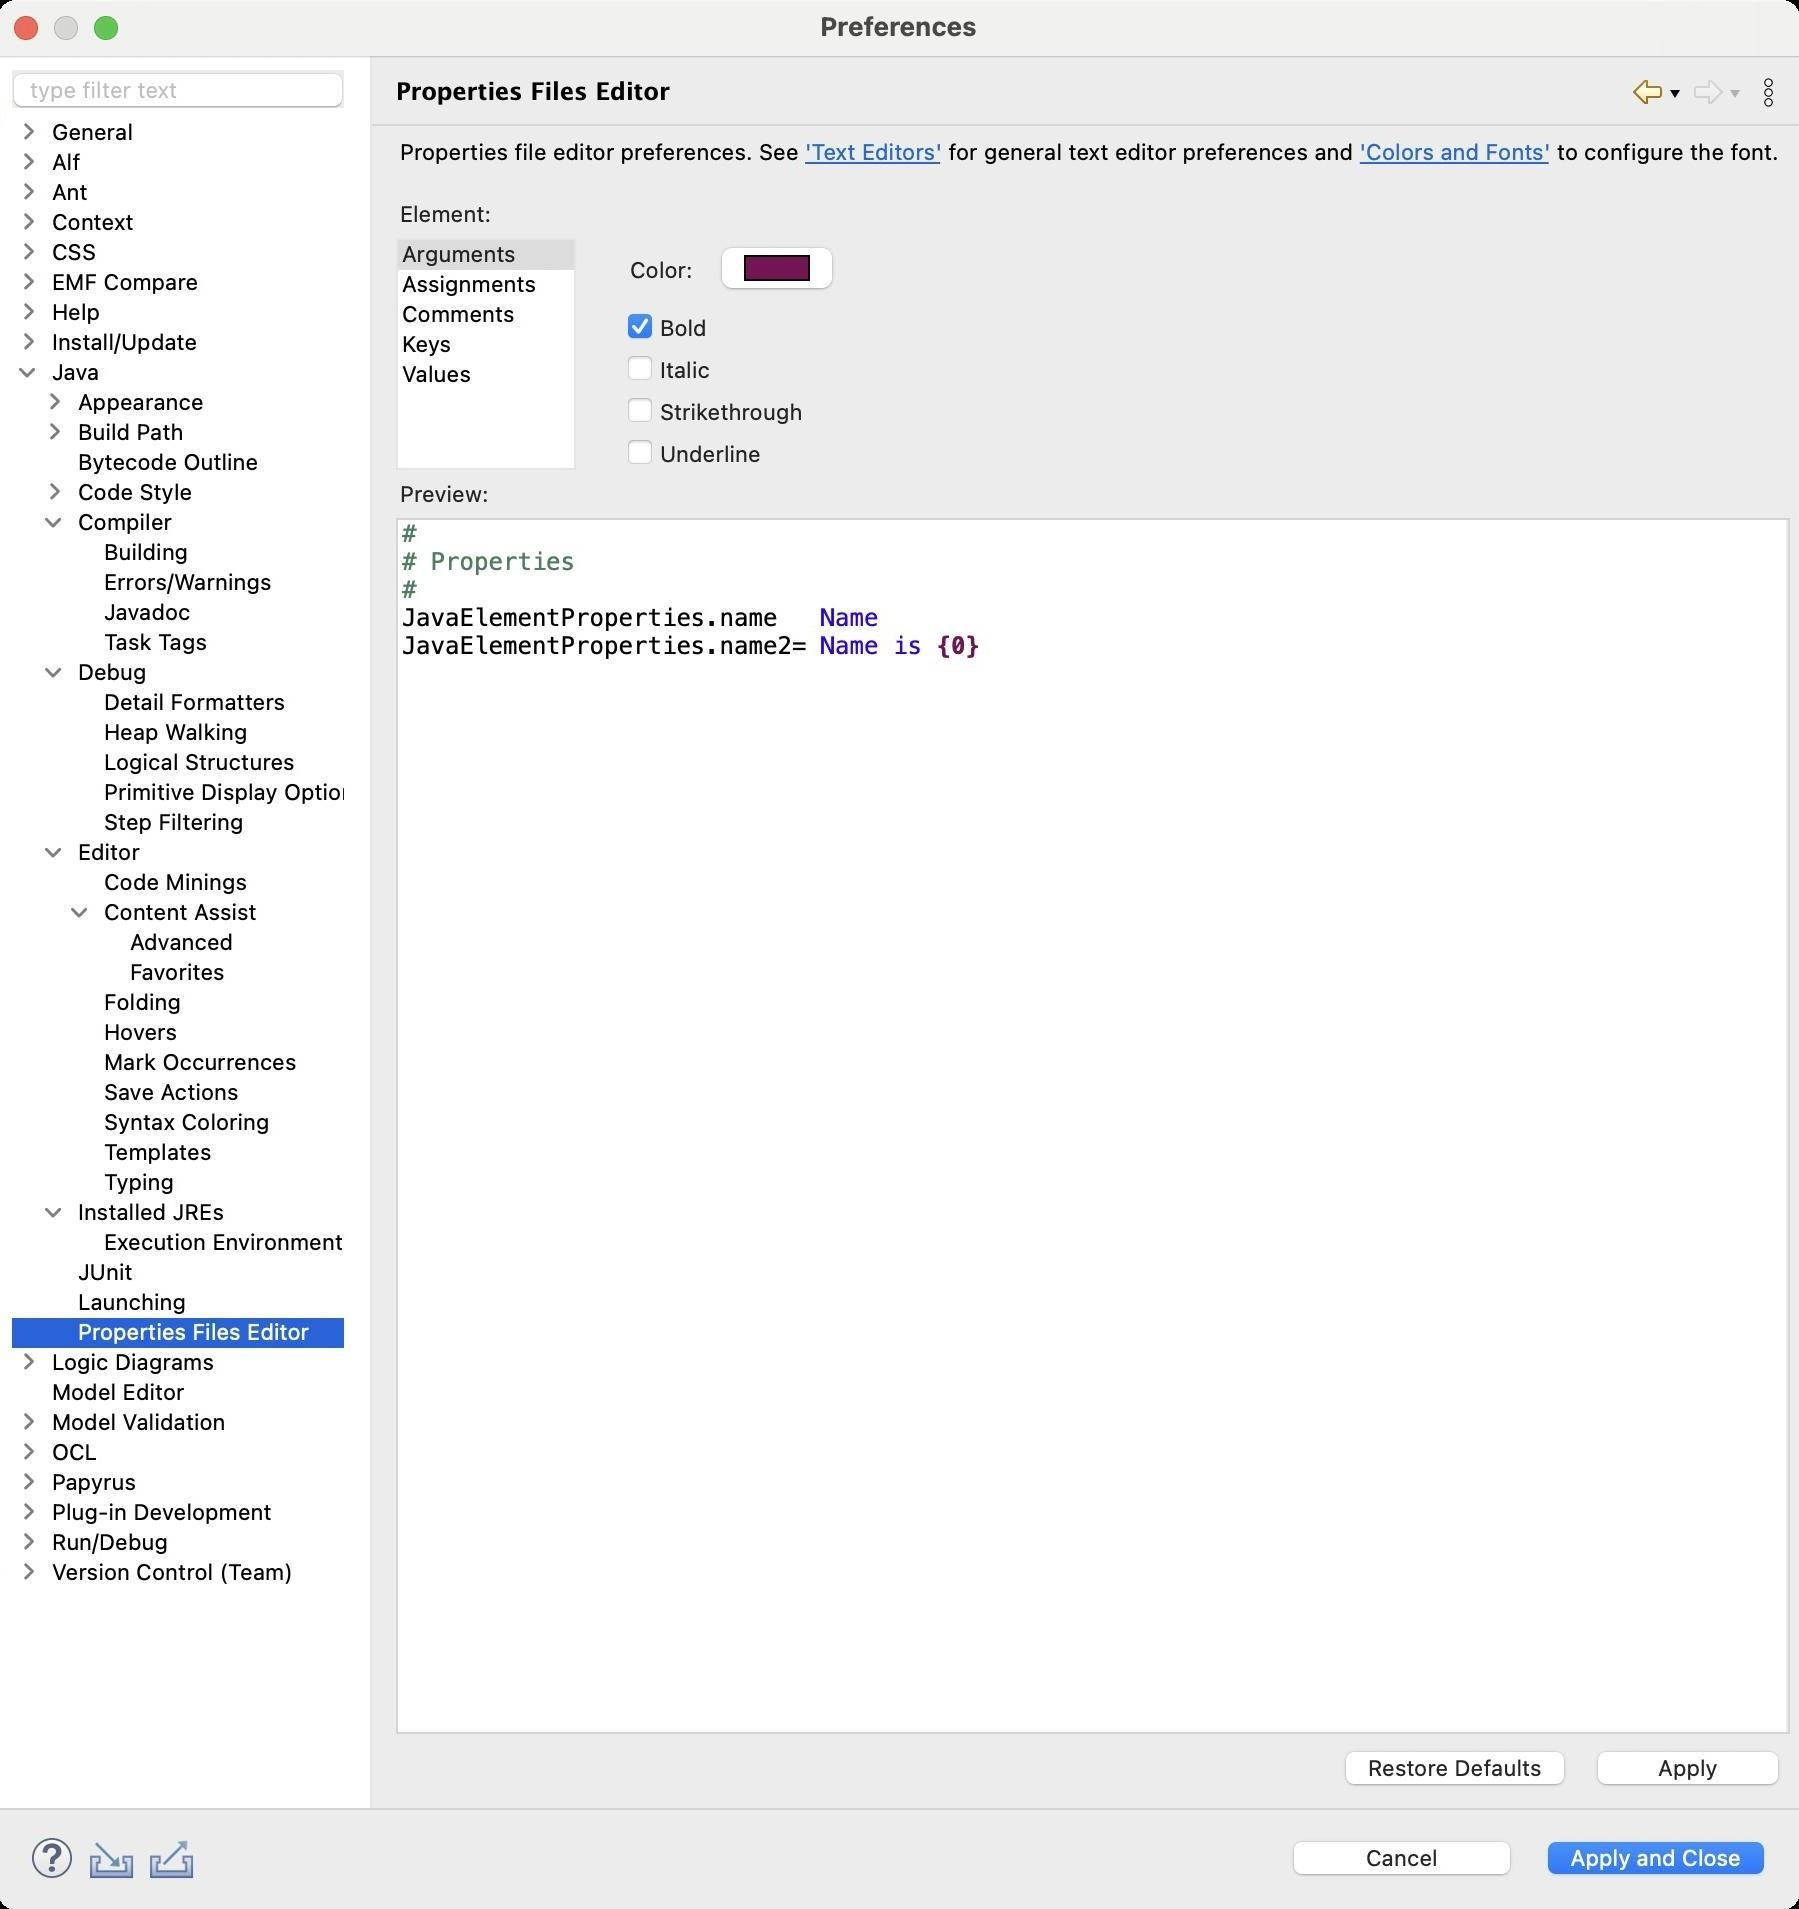
Accessibility tree:
{"name": "Preferences", "role": "AXWindow", "description": null, "role_description": "standard window", "value": null, "position": "480.00;95.00", "size": "901;955", "children": [{"name": "Apply_and_Close", "role": "AXButton", "description": null, "role_description": "button", "value": null, "position": "769.00;917.00", "size": "120;27", "children": []}, {"name": "Cancel", "role": "AXButton", "description": null, "role_description": "button", "value": null, "position": "642.00;917.00", "size": "120;27", "children": []}, {"name": null, "role": "AXToolbar", "description": null, "role_description": "toolbar", "value": null, "position": "12.00;915.00", "size": "90;30", "children": [{"name": "Help", "role": "AXCheckBox", "description": null, "role_description": "checkbox", "value": 0, "position": "12.00;915.00", "size": "30;30", "children": []}, {"name": "Import", "role": "AXButton", "description": null, "role_description": "button", "value": null, "position": "42.00;915.00", "size": "30;30", "children": []}, {"name": "Export", "role": "AXButton", "description": null, "role_description": "button", "value": null, "position": "72.00;915.00", "size": "30;30", "children": []}]}, {"name": null, "role": "AXScrollArea", "description": null, "role_description": "scroll area", "value": null, "position": "199.00;69.00", "size": "697;830", "children": [{"name": "Apply", "role": "AXButton", "description": null, "role_description": "button", "value": null, "position": "794.00;872.00", "size": "102;27", "children": []}, {"name": "Restore_Defaults", "role": "AXButton", "description": null, "role_description": "button", "value": null, "position": "668.00;872.00", "size": "121;27", "children": []}, {"name": null, "role": "AXScrollArea", "description": null, "role_description": "scroll area", "value": null, "position": "199.00;259.00", "size": "697;608", "children": [{"name": "Preview:", "role": "AXTextArea", "description": "", "role_description": "text entry area", "value": "#\n# Properties\n#\nJavaElementProperties.name   Name\nJavaElementProperties.name2= Name is {0}\n", "position": "200.00;260.00", "size": "694;606", "children": []}, {"name": null, "role": "AXScrollBar", "description": null, "role_description": "scroll bar", "value": 1.0, "position": "200.00;850.00", "size": "695;16", "children": []}, {"name": null, "role": "AXScrollBar", "description": null, "role_description": "scroll bar", "value": 1.0, "position": "879.00;260.00", "size": "16;606", "children": []}]}, {"name": null, "role": "AXStaticText", "description": null, "role_description": "text", "value": "Preview:", "position": "199.00;240.00", "size": "697;14", "children": []}, {"name": "Underline", "role": "AXCheckBox", "description": null, "role_description": "checkbox", "value": 0, "position": "314.00;219.00", "size": "72;16", "children": []}, {"name": "Strikethrough", "role": "AXCheckBox", "description": null, "role_description": "checkbox", "value": 0, "position": "314.00;198.00", "size": "93;16", "children": []}, {"name": "Italic", "role": "AXCheckBox", "description": null, "role_description": "checkbox", "value": 0, "position": "314.00;177.00", "size": "47;16", "children": []}, {"name": "Bold", "role": "AXCheckBox", "description": null, "role_description": "checkbox", "value": 1, "position": "314.00;156.00", "size": "45;16", "children": []}, {"name": "Color_Selector", "role": "AXButton", "description": null, "role_description": "button", "value": null, "position": "355.00;119.00", "size": "69;32", "children": []}, {"name": null, "role": "AXStaticText", "description": null, "role_description": "text", "value": "Color:", "position": "314.00;128.00", "size": "36;14", "children": []}, {"name": null, "role": "AXScrollArea", "description": null, "role_description": "scroll area", "value": null, "position": "199.00;119.00", "size": "90;116", "children": [{"name": null, "role": "AXTable", "description": null, "role_description": "table", "value": null, "position": "200.00;120.00", "size": "88;114", "children": [{"name": null, "role": "AXRow", "description": null, "role_description": "table row", "value": null, "position": "200.00;120.00", "size": "88;15", "children": [{"name": null, "role": "AXStaticText", "description": null, "role_description": "text", "value": "Arguments", "position": "200.00;120.00", "size": "72;14", "children": []}]}, {"name": null, "role": "AXRow", "description": null, "role_description": "table row", "value": null, "position": "200.00;135.00", "size": "88;15", "children": [{"name": null, "role": "AXStaticText", "description": null, "role_description": "text", "value": "Assignments", "position": "200.00;135.00", "size": "72;14", "children": []}]}, {"name": null, "role": "AXRow", "description": null, "role_description": "table row", "value": null, "position": "200.00;150.00", "size": "88;15", "children": [{"name": null, "role": "AXStaticText", "description": null, "role_description": "text", "value": "Comments", "position": "200.00;150.00", "size": "72;14", "children": []}]}, {"name": null, "role": "AXRow", "description": null, "role_description": "table row", "value": null, "position": "200.00;165.00", "size": "88;15", "children": [{"name": null, "role": "AXStaticText", "description": null, "role_description": "text", "value": "Keys", "position": "200.00;165.00", "size": "72;14", "children": []}]}, {"name": null, "role": "AXRow", "description": null, "role_description": "table row", "value": null, "position": "200.00;180.00", "size": "88;15", "children": [{"name": null, "role": "AXStaticText", "description": null, "role_description": "text", "value": "Values", "position": "200.00;180.00", "size": "72;14", "children": []}]}, {"name": null, "role": "AXColumn", "description": null, "role_description": "column", "value": null, "position": "200.00;120.00", "size": "73;114", "children": []}]}]}, {"name": null, "role": "AXStaticText", "description": null, "role_description": "text", "value": "Element:", "position": "199.00;100.00", "size": "697;14", "children": []}, {"name": null, "role": "AXStaticText", "description": null, "role_description": "text", "value": "", "position": "199.00;89.00", "size": "697;6", "children": []}, {"name": null, "role": "AXScrollArea", "description": null, "role_description": "scroll area", "value": null, "position": "199.00;69.00", "size": "697;15", "children": [{"name": null, "role": "AXTextArea", "description": null, "role_description": "text entry area", "value": "Properties file editor preferences. See 'Text Editors' for general text editor preferences and 'Colors and Fonts' to configure the font. ", "position": "199.00;69.00", "size": "697;15", "children": [{"name": "'Text_Editors'", "role": "AXLink", "description": null, "role_description": "hyperlink", "value": null, "position": "403.56;69.00", "size": "69;13", "children": []}, {"name": "'Colors_and_Fonts'", "role": "AXLink", "description": null, "role_description": "hyperlink", "value": null, "position": "680.89;69.00", "size": "95;13", "children": []}]}]}]}, {"name": null, "role": "AXToolbar", "description": "", "role_description": "toolbar", "value": null, "position": "814.00;35.00", "size": "82;22", "children": [{"name": "Back_to_Launching", "role": "AXMenuButton", "description": null, "role_description": "menu button", "value": null, "position": "814.00;35.00", "size": "22;22", "children": []}, {"name": "Forward", "role": "AXMenuButton", "description": null, "role_description": "menu button", "value": null, "position": "844.00;35.00", "size": "22;22", "children": []}, {"name": "Additional_Dialog_Actions", "role": "AXButton", "description": null, "role_description": "button", "value": null, "position": "874.00;35.00", "size": "22;22", "children": []}]}, {"name": null, "role": "AXStaticText", "description": "", "role_description": "text", "value": "Properties Files Editor", "position": "196.00;35.00", "size": "611;21", "children": []}, {"name": null, "role": "AXSplitter", "description": null, "role_description": "splitter", "value": 180, "position": "180.00;28.00", "size": "5;876", "children": []}, {"name": null, "role": "AXScrollArea", "description": null, "role_description": "scroll area", "value": null, "position": "7.00;59.00", "size": "166;845", "children": [{"name": null, "role": "AXOutline", "description": null, "role_description": "outline", "value": null, "position": "7.00;59.00", "size": "178;845", "children": [{"name": null, "role": "AXRow", "description": null, "role_description": "outline row", "value": null, "position": "7.00;59.00", "size": "178;15", "children": [{"name": null, "role": "AXGroup", "description": null, "role_description": "group", "value": null, "position": "7.00;59.00", "size": "178;15", "children": [{"name": null, "role": "AXDisclosureTriangle", "description": null, "role_description": "disclosure triangle", "value": 0, "position": "9.00;59.00", "size": "12;14", "children": []}, {"name": null, "role": "AXStaticText", "description": null, "role_description": "text", "value": "General", "position": "25.00;59.00", "size": "159;14", "children": []}]}]}, {"name": null, "role": "AXRow", "description": null, "role_description": "outline row", "value": null, "position": "7.00;74.00", "size": "178;15", "children": [{"name": null, "role": "AXGroup", "description": null, "role_description": "group", "value": null, "position": "7.00;74.00", "size": "178;15", "children": [{"name": null, "role": "AXDisclosureTriangle", "description": null, "role_description": "disclosure triangle", "value": 0, "position": "9.00;74.00", "size": "12;14", "children": []}, {"name": null, "role": "AXStaticText", "description": null, "role_description": "text", "value": "Alf", "position": "25.00;74.00", "size": "159;14", "children": []}]}]}, {"name": null, "role": "AXRow", "description": null, "role_description": "outline row", "value": null, "position": "7.00;89.00", "size": "178;15", "children": [{"name": null, "role": "AXGroup", "description": null, "role_description": "group", "value": null, "position": "7.00;89.00", "size": "178;15", "children": [{"name": null, "role": "AXDisclosureTriangle", "description": null, "role_description": "disclosure triangle", "value": 0, "position": "9.00;89.00", "size": "12;14", "children": []}, {"name": null, "role": "AXStaticText", "description": null, "role_description": "text", "value": "Ant", "position": "25.00;89.00", "size": "159;14", "children": []}]}]}, {"name": null, "role": "AXRow", "description": null, "role_description": "outline row", "value": null, "position": "7.00;104.00", "size": "178;15", "children": [{"name": null, "role": "AXGroup", "description": null, "role_description": "group", "value": null, "position": "7.00;104.00", "size": "178;15", "children": [{"name": null, "role": "AXDisclosureTriangle", "description": null, "role_description": "disclosure triangle", "value": 0, "position": "9.00;104.00", "size": "12;14", "children": []}, {"name": null, "role": "AXStaticText", "description": null, "role_description": "text", "value": "Context", "position": "25.00;104.00", "size": "159;14", "children": []}]}]}, {"name": null, "role": "AXRow", "description": null, "role_description": "outline row", "value": null, "position": "7.00;119.00", "size": "178;15", "children": [{"name": null, "role": "AXGroup", "description": null, "role_description": "group", "value": null, "position": "7.00;119.00", "size": "178;15", "children": [{"name": null, "role": "AXDisclosureTriangle", "description": null, "role_description": "disclosure triangle", "value": 0, "position": "9.00;119.00", "size": "12;14", "children": []}, {"name": null, "role": "AXStaticText", "description": null, "role_description": "text", "value": "CSS", "position": "25.00;119.00", "size": "159;14", "children": []}]}]}, {"name": null, "role": "AXRow", "description": null, "role_description": "outline row", "value": null, "position": "7.00;134.00", "size": "178;15", "children": [{"name": null, "role": "AXGroup", "description": null, "role_description": "group", "value": null, "position": "7.00;134.00", "size": "178;15", "children": [{"name": null, "role": "AXDisclosureTriangle", "description": null, "role_description": "disclosure triangle", "value": 0, "position": "9.00;134.00", "size": "12;14", "children": []}, {"name": null, "role": "AXStaticText", "description": null, "role_description": "text", "value": "EMF Compare", "position": "25.00;134.00", "size": "159;14", "children": []}]}]}, {"name": null, "role": "AXRow", "description": null, "role_description": "outline row", "value": null, "position": "7.00;149.00", "size": "178;15", "children": [{"name": null, "role": "AXGroup", "description": null, "role_description": "group", "value": null, "position": "7.00;149.00", "size": "178;15", "children": [{"name": null, "role": "AXDisclosureTriangle", "description": null, "role_description": "disclosure triangle", "value": 0, "position": "9.00;149.00", "size": "12;14", "children": []}, {"name": null, "role": "AXStaticText", "description": null, "role_description": "text", "value": "Help", "position": "25.00;149.00", "size": "159;14", "children": []}]}]}, {"name": null, "role": "AXRow", "description": null, "role_description": "outline row", "value": null, "position": "7.00;164.00", "size": "178;15", "children": [{"name": null, "role": "AXGroup", "description": null, "role_description": "group", "value": null, "position": "7.00;164.00", "size": "178;15", "children": [{"name": null, "role": "AXDisclosureTriangle", "description": null, "role_description": "disclosure triangle", "value": 0, "position": "9.00;164.00", "size": "12;14", "children": []}, {"name": null, "role": "AXStaticText", "description": null, "role_description": "text", "value": "Install/Update", "position": "25.00;164.00", "size": "159;14", "children": []}]}]}, {"name": null, "role": "AXRow", "description": null, "role_description": "outline row", "value": null, "position": "7.00;179.00", "size": "178;15", "children": [{"name": null, "role": "AXGroup", "description": null, "role_description": "group", "value": null, "position": "7.00;179.00", "size": "178;15", "children": [{"name": null, "role": "AXDisclosureTriangle", "description": null, "role_description": "disclosure triangle", "value": 1, "position": "9.00;179.00", "size": "12;14", "children": []}, {"name": null, "role": "AXStaticText", "description": null, "role_description": "text", "value": "Java", "position": "25.00;179.00", "size": "159;14", "children": []}]}]}, {"name": null, "role": "AXRow", "description": null, "role_description": "outline row", "value": null, "position": "7.00;194.00", "size": "178;15", "children": [{"name": null, "role": "AXGroup", "description": null, "role_description": "group", "value": null, "position": "7.00;194.00", "size": "178;15", "children": [{"name": null, "role": "AXDisclosureTriangle", "description": null, "role_description": "disclosure triangle", "value": 0, "position": "22.00;194.00", "size": "12;14", "children": []}, {"name": null, "role": "AXStaticText", "description": null, "role_description": "text", "value": "Appearance", "position": "38.00;194.00", "size": "146;14", "children": []}]}]}, {"name": null, "role": "AXRow", "description": null, "role_description": "outline row", "value": null, "position": "7.00;209.00", "size": "178;15", "children": [{"name": null, "role": "AXGroup", "description": null, "role_description": "group", "value": null, "position": "7.00;209.00", "size": "178;15", "children": [{"name": null, "role": "AXDisclosureTriangle", "description": null, "role_description": "disclosure triangle", "value": 0, "position": "22.00;209.00", "size": "12;14", "children": []}, {"name": null, "role": "AXStaticText", "description": null, "role_description": "text", "value": "Build Path", "position": "38.00;209.00", "size": "146;14", "children": []}]}]}, {"name": null, "role": "AXRow", "description": null, "role_description": "outline row", "value": null, "position": "7.00;224.00", "size": "178;15", "children": [{"name": null, "role": "AXStaticText", "description": null, "role_description": "text", "value": "Bytecode Outline", "position": "38.00;224.00", "size": "146;14", "children": []}]}, {"name": null, "role": "AXRow", "description": null, "role_description": "outline row", "value": null, "position": "7.00;239.00", "size": "178;15", "children": [{"name": null, "role": "AXGroup", "description": null, "role_description": "group", "value": null, "position": "7.00;239.00", "size": "178;15", "children": [{"name": null, "role": "AXDisclosureTriangle", "description": null, "role_description": "disclosure triangle", "value": 0, "position": "22.00;239.00", "size": "12;14", "children": []}, {"name": null, "role": "AXStaticText", "description": null, "role_description": "text", "value": "Code Style", "position": "38.00;239.00", "size": "146;14", "children": []}]}]}, {"name": null, "role": "AXRow", "description": null, "role_description": "outline row", "value": null, "position": "7.00;254.00", "size": "178;15", "children": [{"name": null, "role": "AXGroup", "description": null, "role_description": "group", "value": null, "position": "7.00;254.00", "size": "178;15", "children": [{"name": null, "role": "AXDisclosureTriangle", "description": null, "role_description": "disclosure triangle", "value": 1, "position": "22.00;254.00", "size": "12;14", "children": []}, {"name": null, "role": "AXStaticText", "description": null, "role_description": "text", "value": "Compiler", "position": "38.00;254.00", "size": "146;14", "children": []}]}]}, {"name": null, "role": "AXRow", "description": null, "role_description": "outline row", "value": null, "position": "7.00;269.00", "size": "178;15", "children": [{"name": null, "role": "AXStaticText", "description": null, "role_description": "text", "value": "Building", "position": "51.00;269.00", "size": "133;14", "children": []}]}, {"name": null, "role": "AXRow", "description": null, "role_description": "outline row", "value": null, "position": "7.00;284.00", "size": "178;15", "children": [{"name": null, "role": "AXStaticText", "description": null, "role_description": "text", "value": "Errors/Warnings", "position": "51.00;284.00", "size": "133;14", "children": []}]}, {"name": null, "role": "AXRow", "description": null, "role_description": "outline row", "value": null, "position": "7.00;299.00", "size": "178;15", "children": [{"name": null, "role": "AXStaticText", "description": null, "role_description": "text", "value": "Javadoc", "position": "51.00;299.00", "size": "133;14", "children": []}]}, {"name": null, "role": "AXRow", "description": null, "role_description": "outline row", "value": null, "position": "7.00;314.00", "size": "178;15", "children": [{"name": null, "role": "AXStaticText", "description": null, "role_description": "text", "value": "Task Tags", "position": "51.00;314.00", "size": "133;14", "children": []}]}, {"name": null, "role": "AXRow", "description": null, "role_description": "outline row", "value": null, "position": "7.00;329.00", "size": "178;15", "children": [{"name": null, "role": "AXGroup", "description": null, "role_description": "group", "value": null, "position": "7.00;329.00", "size": "178;15", "children": [{"name": null, "role": "AXDisclosureTriangle", "description": null, "role_description": "disclosure triangle", "value": 1, "position": "22.00;329.00", "size": "12;14", "children": []}, {"name": null, "role": "AXStaticText", "description": null, "role_description": "text", "value": "Debug", "position": "38.00;329.00", "size": "146;14", "children": []}]}]}, {"name": null, "role": "AXRow", "description": null, "role_description": "outline row", "value": null, "position": "7.00;344.00", "size": "178;15", "children": [{"name": null, "role": "AXStaticText", "description": null, "role_description": "text", "value": "Detail Formatters", "position": "51.00;344.00", "size": "133;14", "children": []}]}, {"name": null, "role": "AXRow", "description": null, "role_description": "outline row", "value": null, "position": "7.00;359.00", "size": "178;15", "children": [{"name": null, "role": "AXStaticText", "description": null, "role_description": "text", "value": "Heap Walking", "position": "51.00;359.00", "size": "133;14", "children": []}]}, {"name": null, "role": "AXRow", "description": null, "role_description": "outline row", "value": null, "position": "7.00;374.00", "size": "178;15", "children": [{"name": null, "role": "AXStaticText", "description": null, "role_description": "text", "value": "Logical Structures", "position": "51.00;374.00", "size": "133;14", "children": []}]}, {"name": null, "role": "AXRow", "description": null, "role_description": "outline row", "value": null, "position": "7.00;389.00", "size": "178;15", "children": [{"name": null, "role": "AXStaticText", "description": null, "role_description": "text", "value": "Primitive Display Options", "position": "51.00;389.00", "size": "133;14", "children": []}]}, {"name": null, "role": "AXRow", "description": null, "role_description": "outline row", "value": null, "position": "7.00;404.00", "size": "178;15", "children": [{"name": null, "role": "AXStaticText", "description": null, "role_description": "text", "value": "Step Filtering", "position": "51.00;404.00", "size": "133;14", "children": []}]}, {"name": null, "role": "AXRow", "description": null, "role_description": "outline row", "value": null, "position": "7.00;419.00", "size": "178;15", "children": [{"name": null, "role": "AXGroup", "description": null, "role_description": "group", "value": null, "position": "7.00;419.00", "size": "178;15", "children": [{"name": null, "role": "AXDisclosureTriangle", "description": null, "role_description": "disclosure triangle", "value": 1, "position": "22.00;419.00", "size": "12;14", "children": []}, {"name": null, "role": "AXStaticText", "description": null, "role_description": "text", "value": "Editor", "position": "38.00;419.00", "size": "146;14", "children": []}]}]}, {"name": null, "role": "AXRow", "description": null, "role_description": "outline row", "value": null, "position": "7.00;434.00", "size": "178;15", "children": [{"name": null, "role": "AXStaticText", "description": null, "role_description": "text", "value": "Code Minings", "position": "51.00;434.00", "size": "133;14", "children": []}]}, {"name": null, "role": "AXRow", "description": null, "role_description": "outline row", "value": null, "position": "7.00;449.00", "size": "178;15", "children": [{"name": null, "role": "AXGroup", "description": null, "role_description": "group", "value": null, "position": "7.00;449.00", "size": "178;15", "children": [{"name": null, "role": "AXDisclosureTriangle", "description": null, "role_description": "disclosure triangle", "value": 1, "position": "35.00;449.00", "size": "12;14", "children": []}, {"name": null, "role": "AXStaticText", "description": null, "role_description": "text", "value": "Content Assist", "position": "51.00;449.00", "size": "133;14", "children": []}]}]}, {"name": null, "role": "AXRow", "description": null, "role_description": "outline row", "value": null, "position": "7.00;464.00", "size": "178;15", "children": [{"name": null, "role": "AXStaticText", "description": null, "role_description": "text", "value": "Advanced", "position": "64.00;464.00", "size": "120;14", "children": []}]}, {"name": null, "role": "AXRow", "description": null, "role_description": "outline row", "value": null, "position": "7.00;479.00", "size": "178;15", "children": [{"name": null, "role": "AXStaticText", "description": null, "role_description": "text", "value": "Favorites", "position": "64.00;479.00", "size": "120;14", "children": []}]}, {"name": null, "role": "AXRow", "description": null, "role_description": "outline row", "value": null, "position": "7.00;494.00", "size": "178;15", "children": [{"name": null, "role": "AXStaticText", "description": null, "role_description": "text", "value": "Folding", "position": "51.00;494.00", "size": "133;14", "children": []}]}, {"name": null, "role": "AXRow", "description": null, "role_description": "outline row", "value": null, "position": "7.00;509.00", "size": "178;15", "children": [{"name": null, "role": "AXStaticText", "description": null, "role_description": "text", "value": "Hovers", "position": "51.00;509.00", "size": "133;14", "children": []}]}, {"name": null, "role": "AXRow", "description": null, "role_description": "outline row", "value": null, "position": "7.00;524.00", "size": "178;15", "children": [{"name": null, "role": "AXStaticText", "description": null, "role_description": "text", "value": "Mark Occurrences", "position": "51.00;524.00", "size": "133;14", "children": []}]}, {"name": null, "role": "AXRow", "description": null, "role_description": "outline row", "value": null, "position": "7.00;539.00", "size": "178;15", "children": [{"name": null, "role": "AXStaticText", "description": null, "role_description": "text", "value": "Save Actions", "position": "51.00;539.00", "size": "133;14", "children": []}]}, {"name": null, "role": "AXRow", "description": null, "role_description": "outline row", "value": null, "position": "7.00;554.00", "size": "178;15", "children": [{"name": null, "role": "AXStaticText", "description": null, "role_description": "text", "value": "Syntax Coloring", "position": "51.00;554.00", "size": "133;14", "children": []}]}, {"name": null, "role": "AXRow", "description": null, "role_description": "outline row", "value": null, "position": "7.00;569.00", "size": "178;15", "children": [{"name": null, "role": "AXStaticText", "description": null, "role_description": "text", "value": "Templates", "position": "51.00;569.00", "size": "133;14", "children": []}]}, {"name": null, "role": "AXRow", "description": null, "role_description": "outline row", "value": null, "position": "7.00;584.00", "size": "178;15", "children": [{"name": null, "role": "AXStaticText", "description": null, "role_description": "text", "value": "Typing", "position": "51.00;584.00", "size": "133;14", "children": []}]}, {"name": null, "role": "AXRow", "description": null, "role_description": "outline row", "value": null, "position": "7.00;599.00", "size": "178;15", "children": [{"name": null, "role": "AXGroup", "description": null, "role_description": "group", "value": null, "position": "7.00;599.00", "size": "178;15", "children": [{"name": null, "role": "AXDisclosureTriangle", "description": null, "role_description": "disclosure triangle", "value": 1, "position": "22.00;599.00", "size": "12;14", "children": []}, {"name": null, "role": "AXStaticText", "description": null, "role_description": "text", "value": "Installed JREs", "position": "38.00;599.00", "size": "146;14", "children": []}]}]}, {"name": null, "role": "AXRow", "description": null, "role_description": "outline row", "value": null, "position": "7.00;614.00", "size": "178;15", "children": [{"name": null, "role": "AXStaticText", "description": null, "role_description": "text", "value": "Execution Environments", "position": "51.00;614.00", "size": "133;14", "children": []}]}, {"name": null, "role": "AXRow", "description": null, "role_description": "outline row", "value": null, "position": "7.00;629.00", "size": "178;15", "children": [{"name": null, "role": "AXStaticText", "description": null, "role_description": "text", "value": "JUnit", "position": "38.00;629.00", "size": "146;14", "children": []}]}, {"name": null, "role": "AXRow", "description": null, "role_description": "outline row", "value": null, "position": "7.00;644.00", "size": "178;15", "children": [{"name": null, "role": "AXStaticText", "description": null, "role_description": "text", "value": "Launching", "position": "38.00;644.00", "size": "146;14", "children": []}]}, {"name": null, "role": "AXRow", "description": null, "role_description": "outline row", "value": null, "position": "7.00;659.00", "size": "178;15", "children": [{"name": null, "role": "AXStaticText", "description": null, "role_description": "text", "value": "Properties Files Editor", "position": "38.00;659.00", "size": "146;14", "children": []}]}, {"name": null, "role": "AXRow", "description": null, "role_description": "outline row", "value": null, "position": "7.00;674.00", "size": "178;15", "children": [{"name": null, "role": "AXGroup", "description": null, "role_description": "group", "value": null, "position": "7.00;674.00", "size": "178;15", "children": [{"name": null, "role": "AXDisclosureTriangle", "description": null, "role_description": "disclosure triangle", "value": 0, "position": "9.00;674.00", "size": "12;14", "children": []}, {"name": null, "role": "AXStaticText", "description": null, "role_description": "text", "value": "Logic Diagrams", "position": "25.00;674.00", "size": "159;14", "children": []}]}]}, {"name": null, "role": "AXRow", "description": null, "role_description": "outline row", "value": null, "position": "7.00;689.00", "size": "178;15", "children": [{"name": null, "role": "AXStaticText", "description": null, "role_description": "text", "value": "Model Editor", "position": "25.00;689.00", "size": "159;14", "children": []}]}, {"name": null, "role": "AXRow", "description": null, "role_description": "outline row", "value": null, "position": "7.00;704.00", "size": "178;15", "children": [{"name": null, "role": "AXGroup", "description": null, "role_description": "group", "value": null, "position": "7.00;704.00", "size": "178;15", "children": [{"name": null, "role": "AXDisclosureTriangle", "description": null, "role_description": "disclosure triangle", "value": 0, "position": "9.00;704.00", "size": "12;14", "children": []}, {"name": null, "role": "AXStaticText", "description": null, "role_description": "text", "value": "Model Validation", "position": "25.00;704.00", "size": "159;14", "children": []}]}]}, {"name": null, "role": "AXRow", "description": null, "role_description": "outline row", "value": null, "position": "7.00;719.00", "size": "178;15", "children": [{"name": null, "role": "AXGroup", "description": null, "role_description": "group", "value": null, "position": "7.00;719.00", "size": "178;15", "children": [{"name": null, "role": "AXDisclosureTriangle", "description": null, "role_description": "disclosure triangle", "value": 0, "position": "9.00;719.00", "size": "12;14", "children": []}, {"name": null, "role": "AXStaticText", "description": null, "role_description": "text", "value": "OCL", "position": "25.00;719.00", "size": "159;14", "children": []}]}]}, {"name": null, "role": "AXRow", "description": null, "role_description": "outline row", "value": null, "position": "7.00;734.00", "size": "178;15", "children": [{"name": null, "role": "AXGroup", "description": null, "role_description": "group", "value": null, "position": "7.00;734.00", "size": "178;15", "children": [{"name": null, "role": "AXDisclosureTriangle", "description": null, "role_description": "disclosure triangle", "value": 0, "position": "9.00;734.00", "size": "12;14", "children": []}, {"name": null, "role": "AXStaticText", "description": null, "role_description": "text", "value": "Papyrus", "position": "25.00;734.00", "size": "159;14", "children": []}]}]}, {"name": null, "role": "AXRow", "description": null, "role_description": "outline row", "value": null, "position": "7.00;749.00", "size": "178;15", "children": [{"name": null, "role": "AXGroup", "description": null, "role_description": "group", "value": null, "position": "7.00;749.00", "size": "178;15", "children": [{"name": null, "role": "AXDisclosureTriangle", "description": null, "role_description": "disclosure triangle", "value": 0, "position": "9.00;749.00", "size": "12;14", "children": []}, {"name": null, "role": "AXStaticText", "description": null, "role_description": "text", "value": "Plug-in Development", "position": "25.00;749.00", "size": "159;14", "children": []}]}]}, {"name": null, "role": "AXRow", "description": null, "role_description": "outline row", "value": null, "position": "7.00;764.00", "size": "178;15", "children": [{"name": null, "role": "AXGroup", "description": null, "role_description": "group", "value": null, "position": "7.00;764.00", "size": "178;15", "children": [{"name": null, "role": "AXDisclosureTriangle", "description": null, "role_description": "disclosure triangle", "value": 0, "position": "9.00;764.00", "size": "12;14", "children": []}, {"name": null, "role": "AXStaticText", "description": null, "role_description": "text", "value": "Run/Debug", "position": "25.00;764.00", "size": "159;14", "children": []}]}]}, {"name": null, "role": "AXRow", "description": null, "role_description": "outline row", "value": null, "position": "7.00;779.00", "size": "178;15", "children": [{"name": null, "role": "AXGroup", "description": null, "role_description": "group", "value": null, "position": "7.00;779.00", "size": "178;15", "children": [{"name": null, "role": "AXDisclosureTriangle", "description": null, "role_description": "disclosure triangle", "value": 0, "position": "9.00;779.00", "size": "12;14", "children": []}, {"name": null, "role": "AXStaticText", "description": null, "role_description": "text", "value": "Version Control (Team)", "position": "25.00;779.00", "size": "159;14", "children": []}]}]}, {"name": null, "role": "AXColumn", "description": null, "role_description": "column", "value": null, "position": "7.00;59.00", "size": "178;845", "children": []}]}, {"name": null, "role": "AXScrollBar", "description": null, "role_description": "scroll bar", "value": 0.0, "position": "7.00;888.00", "size": "166;16", "children": [{"name": null, "role": "AXValueIndicator", "description": null, "role_description": "value indicator", "value": 0.0, "position": "8.00;892.00", "size": "152;12", "children": []}, {"name": null, "role": "AXButton", "description": null, "role_description": "increment arrow button", "value": null, "position": "7.00;888.00", "size": "0;0", "children": []}, {"name": null, "role": "AXButton", "description": null, "role_description": "decrement arrow button", "value": null, "position": "7.00;888.00", "size": "0;0", "children": []}, {"name": null, "role": "AXButton", "description": null, "role_description": "increment page button", "value": null, "position": "161.00;892.00", "size": "12;12", "children": []}, {"name": null, "role": "AXButton", "description": null, "role_description": "decrement page button", "value": null, "position": "7.00;892.00", "size": "1;12", "children": []}]}]}, {"name": "type_filter_text", "role": "AXTextField", "description": null, "role_description": "search text field", "value": "", "position": "7.00;35.00", "size": "166;19", "children": []}, {"name": null, "role": "AXButton", "description": null, "role_description": "close button", "value": null, "position": "7.00;6.00", "size": "14;16", "children": []}, {"name": null, "role": "AXButton", "description": null, "role_description": "zoom button", "value": null, "position": "47.00;6.00", "size": "14;16", "children": [{"name": null, "role": "AXGroup", "description": null, "role_description": "group", "value": null, "position": "47.00;6.00", "size": "14;16", "children": [{"name": null, "role": "AXGroup", "description": null, "role_description": "group", "value": null, "position": "47.00;6.00", "size": "14;16", "children": []}]}]}, {"name": null, "role": "AXButton", "description": null, "role_description": "minimize button", "value": null, "position": "27.00;6.00", "size": "14;16", "children": []}, {"name": null, "role": "AXStaticText", "description": null, "role_description": "text", "value": "Preferences", "position": "409.00;5.00", "size": "83;16", "children": []}]}